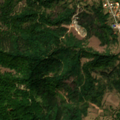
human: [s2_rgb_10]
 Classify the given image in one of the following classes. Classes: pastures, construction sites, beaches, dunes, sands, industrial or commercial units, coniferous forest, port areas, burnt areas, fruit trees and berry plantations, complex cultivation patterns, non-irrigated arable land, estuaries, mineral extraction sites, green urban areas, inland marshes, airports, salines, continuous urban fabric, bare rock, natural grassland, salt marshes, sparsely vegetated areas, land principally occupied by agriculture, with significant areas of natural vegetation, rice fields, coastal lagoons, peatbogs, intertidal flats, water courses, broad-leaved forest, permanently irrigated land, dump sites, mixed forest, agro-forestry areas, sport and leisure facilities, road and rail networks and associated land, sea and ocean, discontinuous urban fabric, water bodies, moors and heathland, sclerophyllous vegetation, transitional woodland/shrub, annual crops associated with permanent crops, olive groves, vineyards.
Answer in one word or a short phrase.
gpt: complex cultivation patterns, broad-leaved forest, mixed forest